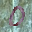
Label: 0